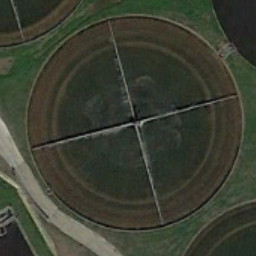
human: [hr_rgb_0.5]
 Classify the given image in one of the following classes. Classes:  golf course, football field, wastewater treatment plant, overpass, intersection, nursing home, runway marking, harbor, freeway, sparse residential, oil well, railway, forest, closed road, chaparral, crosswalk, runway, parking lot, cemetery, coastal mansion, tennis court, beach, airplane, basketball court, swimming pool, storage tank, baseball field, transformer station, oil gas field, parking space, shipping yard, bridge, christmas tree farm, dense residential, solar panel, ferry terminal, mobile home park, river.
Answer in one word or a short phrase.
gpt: wastewater treatment plant